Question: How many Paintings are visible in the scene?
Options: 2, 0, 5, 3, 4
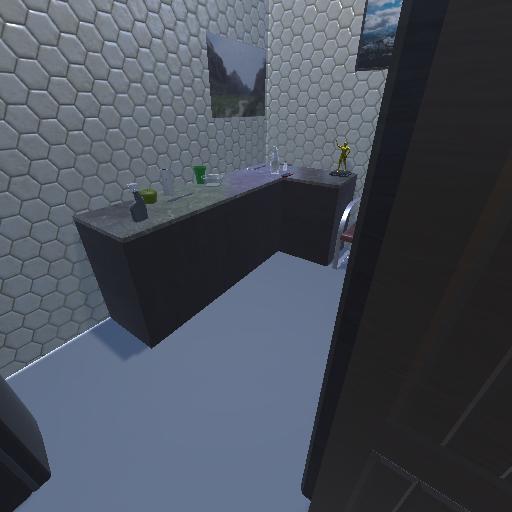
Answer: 2